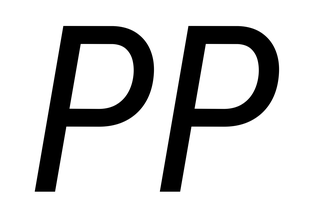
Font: Roboto-Italic_Condensed_Italic